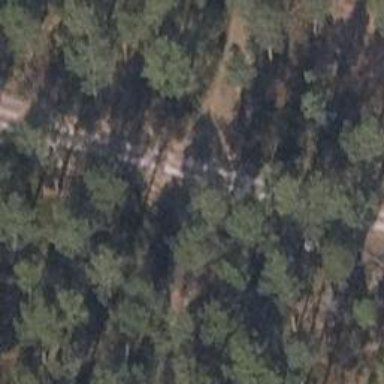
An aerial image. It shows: Track with grade 3 tracktype.